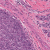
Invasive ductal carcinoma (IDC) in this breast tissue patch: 0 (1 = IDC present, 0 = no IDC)